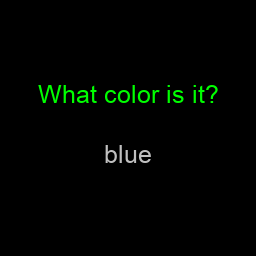
Color: silver
Color name shown: blue
Background color: black
Question text color: lime